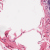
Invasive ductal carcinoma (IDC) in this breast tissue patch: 0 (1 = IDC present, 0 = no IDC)